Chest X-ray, PA view. Patient: 47 years old, sex F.
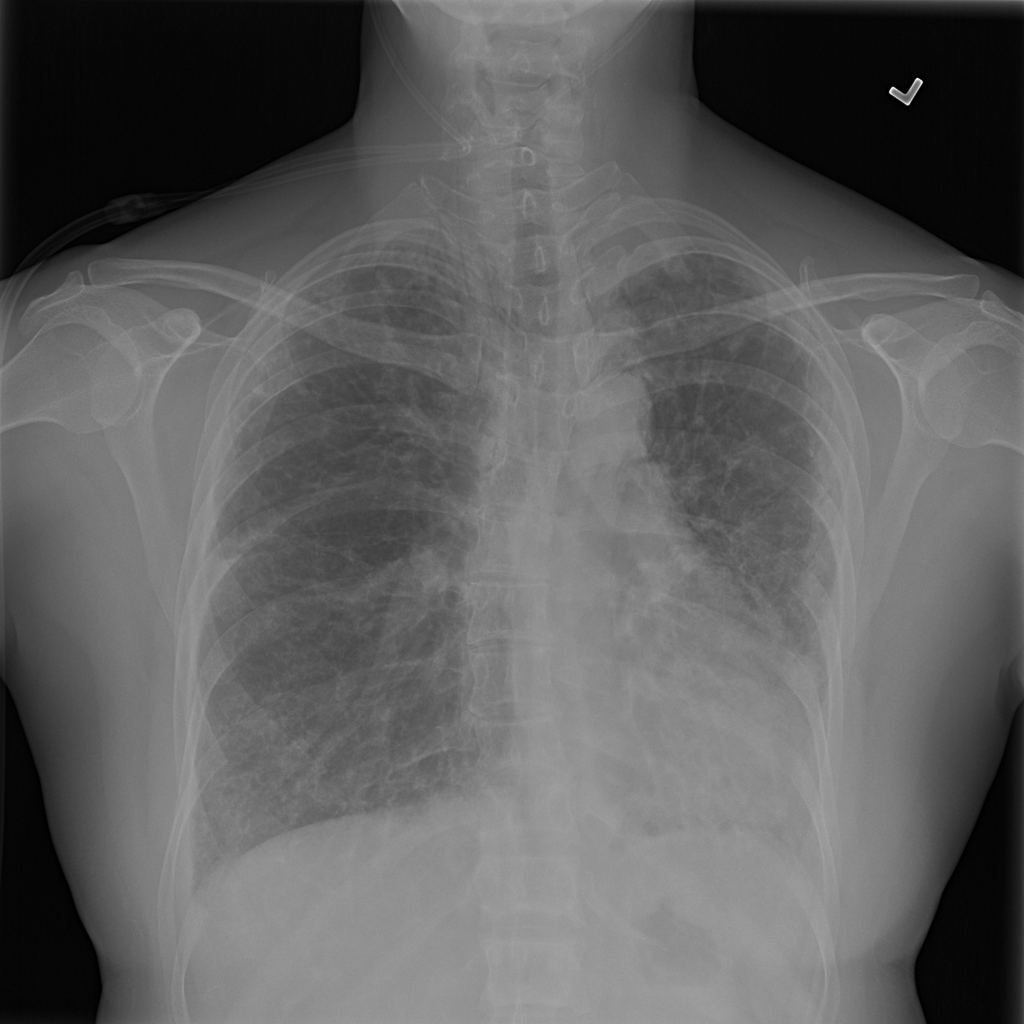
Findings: No Finding